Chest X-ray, PA view. Patient: 14 years old, sex M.
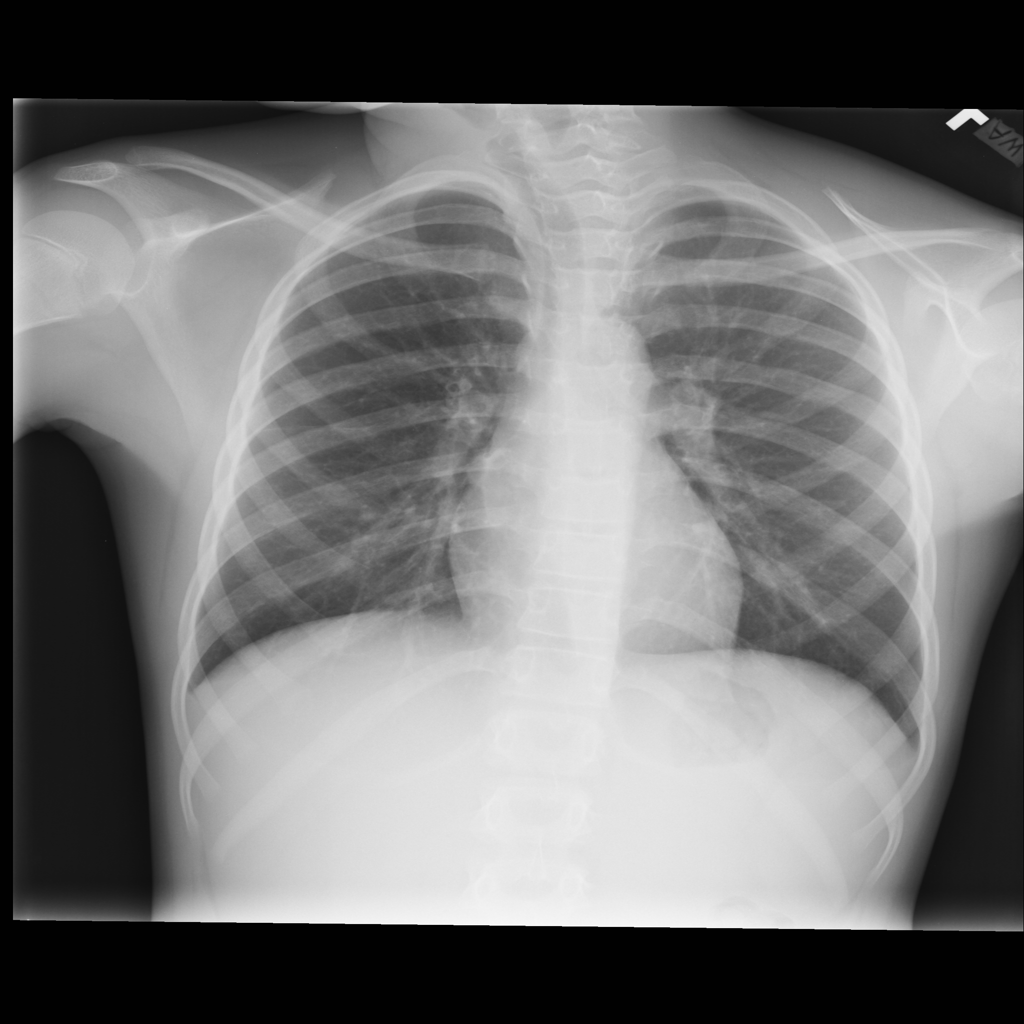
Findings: No Finding